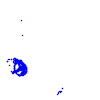
Particle: pion